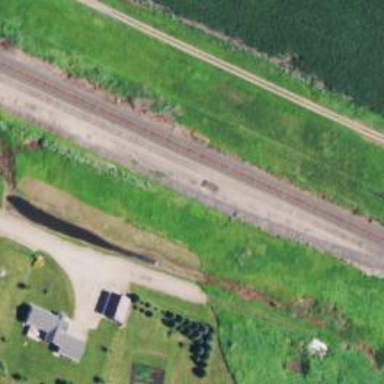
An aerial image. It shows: Single-track railway siding.